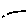
Label: line